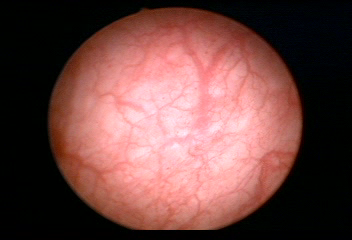
Modality: WLC
Class: Normal mucosa
Bladder cancer association: No